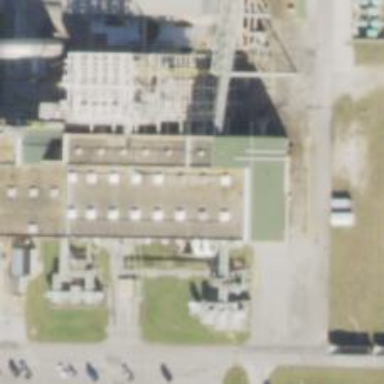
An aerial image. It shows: Steam turbine generator.